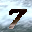
Label: 7